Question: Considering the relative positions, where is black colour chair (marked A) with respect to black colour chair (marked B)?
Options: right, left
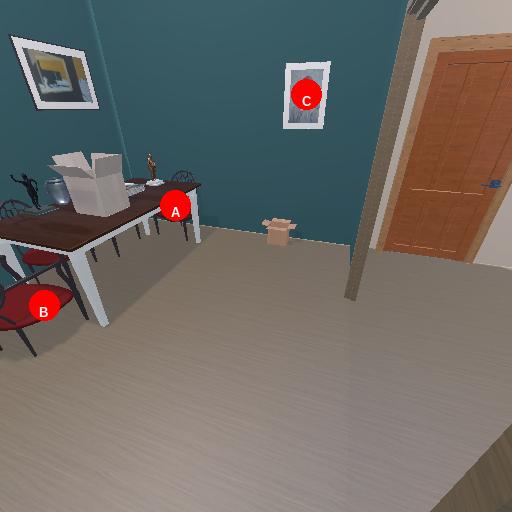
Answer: right